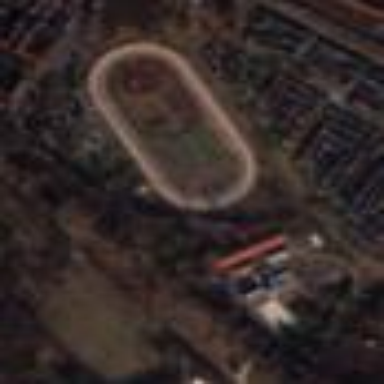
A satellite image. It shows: Stadium used for horse racing.